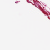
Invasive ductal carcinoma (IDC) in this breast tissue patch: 0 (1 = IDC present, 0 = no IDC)